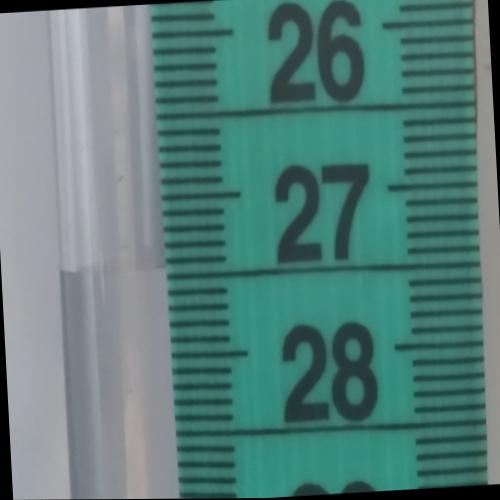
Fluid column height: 27.4 cm